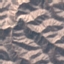
Label: HerbaceousVegetation